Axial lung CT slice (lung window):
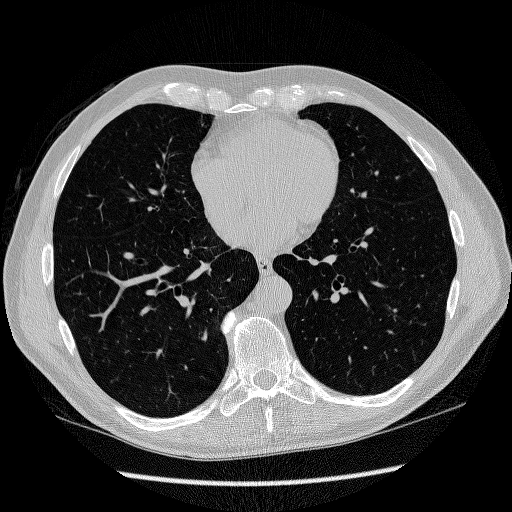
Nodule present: no